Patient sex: M
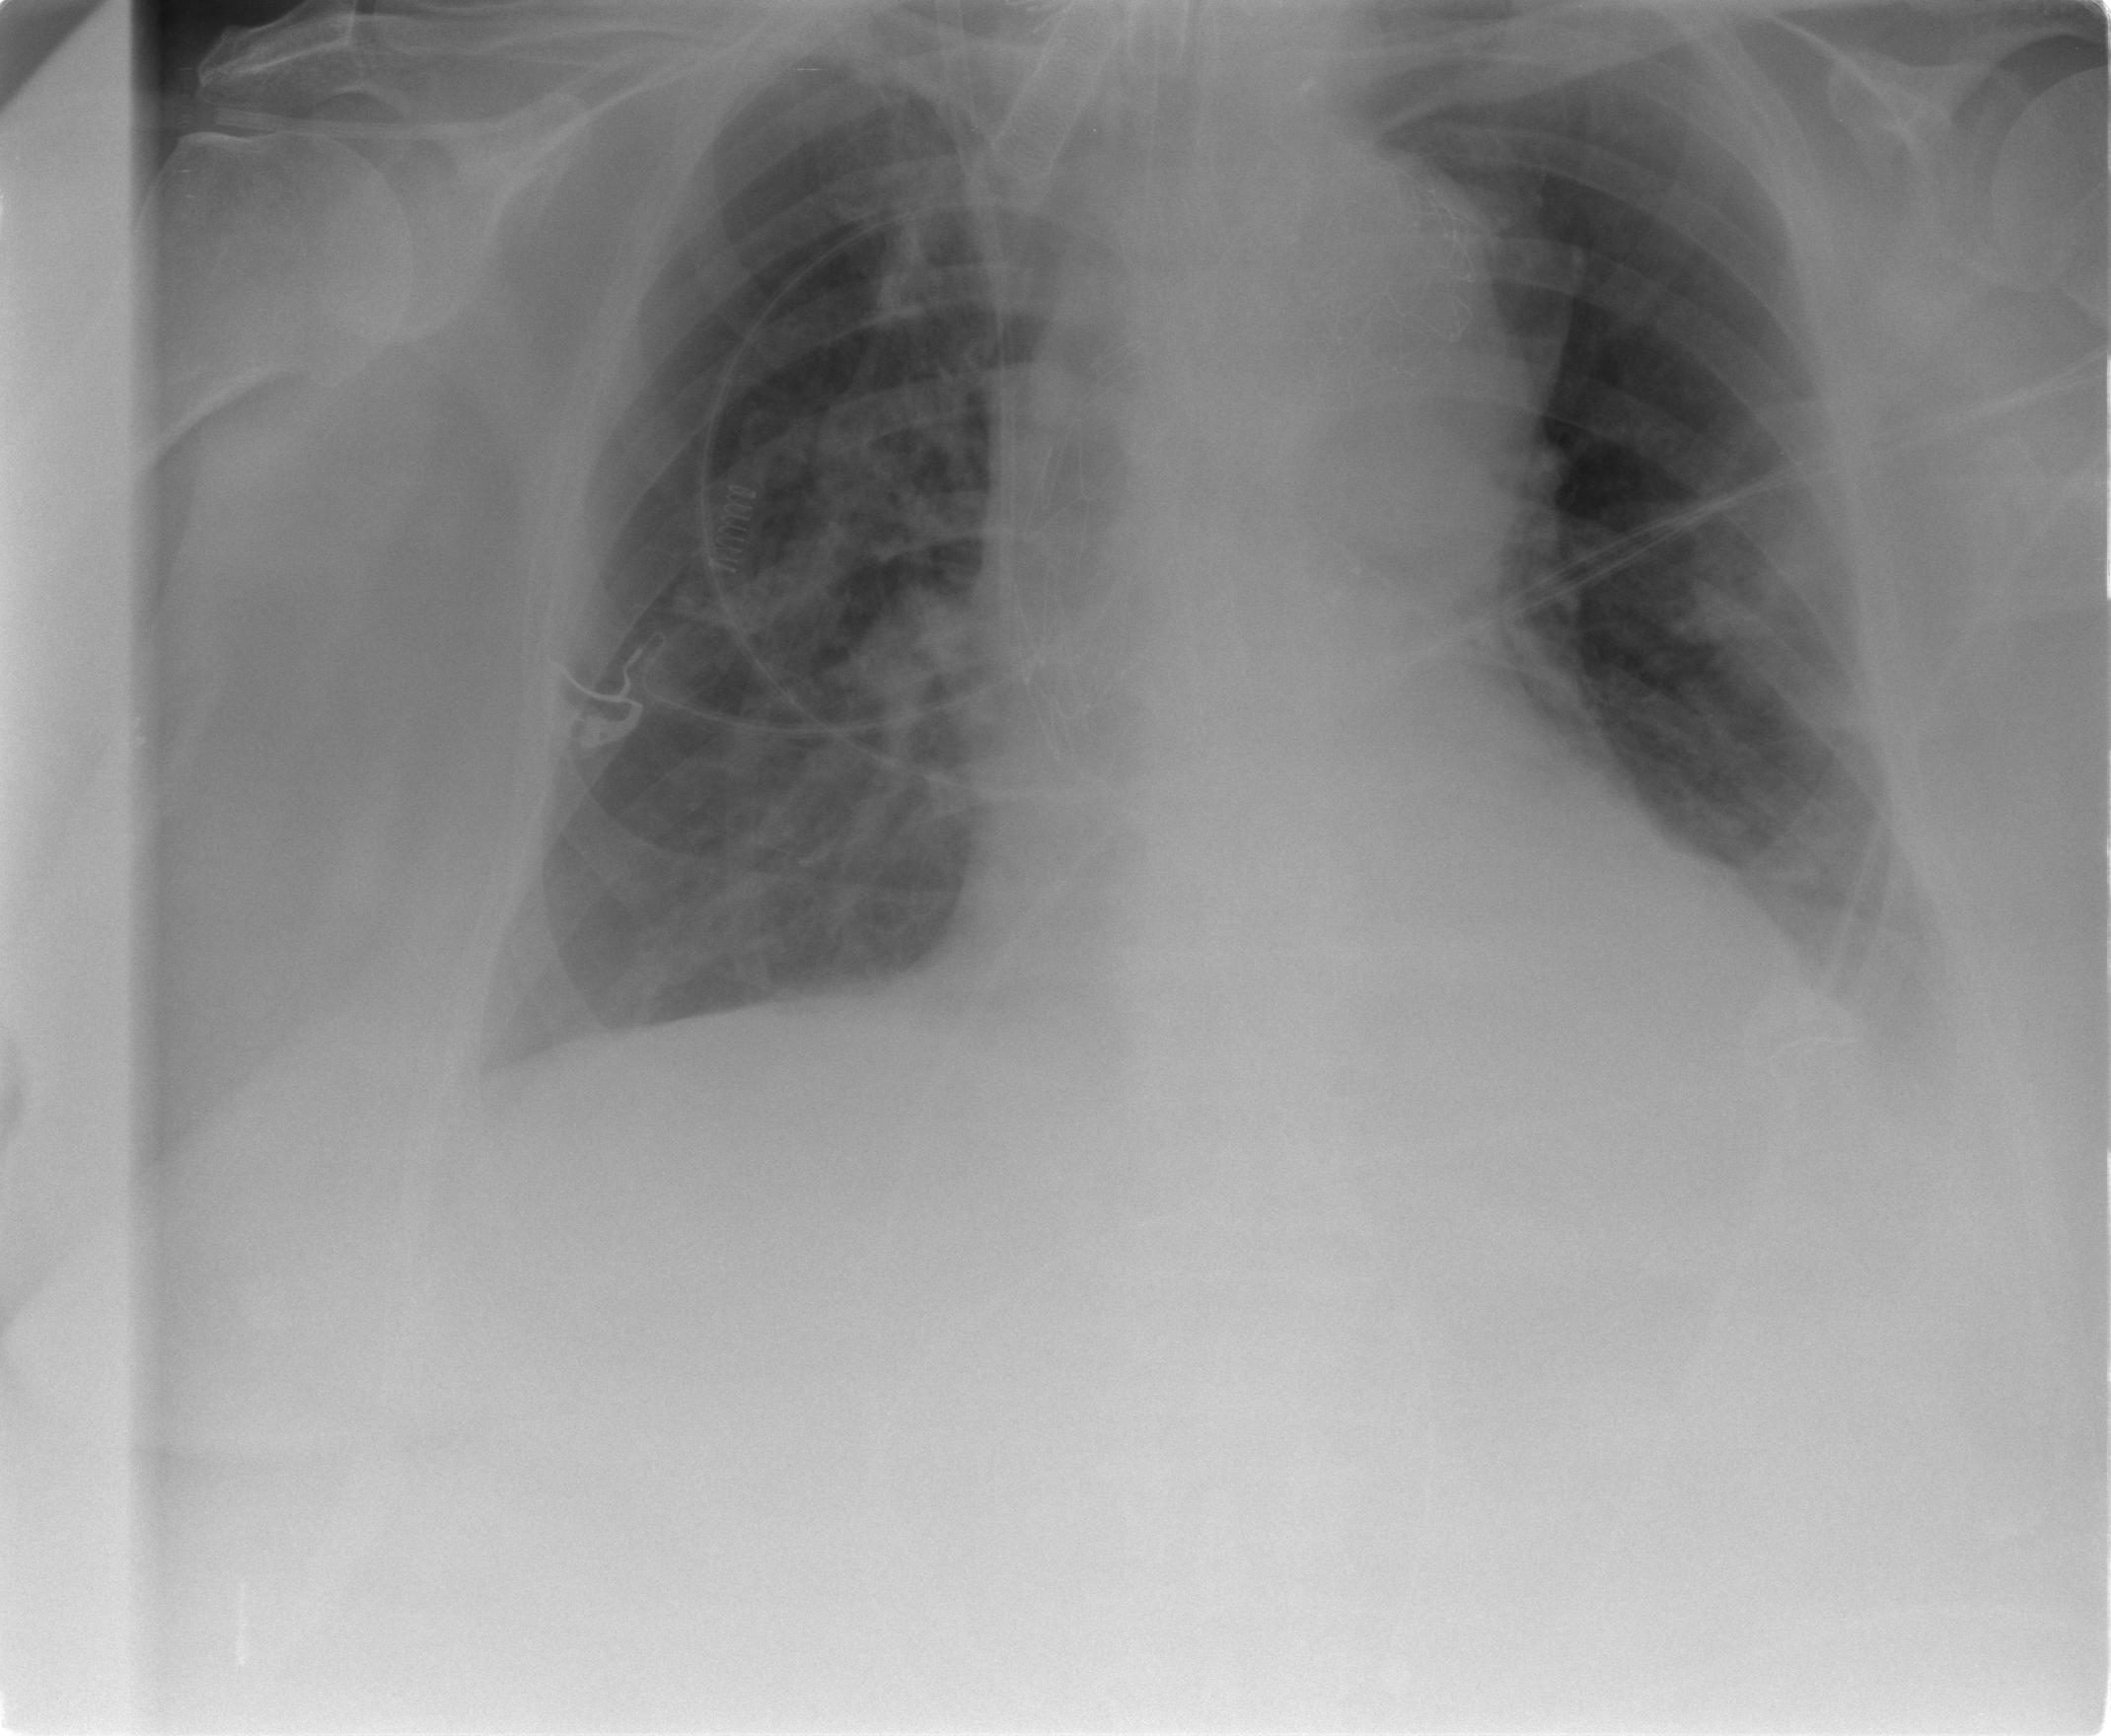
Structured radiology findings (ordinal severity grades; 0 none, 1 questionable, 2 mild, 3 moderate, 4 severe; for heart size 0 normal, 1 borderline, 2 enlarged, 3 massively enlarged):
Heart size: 1
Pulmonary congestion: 1
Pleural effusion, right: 0
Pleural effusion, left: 2
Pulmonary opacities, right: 2
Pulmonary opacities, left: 0
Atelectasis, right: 2
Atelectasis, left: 2